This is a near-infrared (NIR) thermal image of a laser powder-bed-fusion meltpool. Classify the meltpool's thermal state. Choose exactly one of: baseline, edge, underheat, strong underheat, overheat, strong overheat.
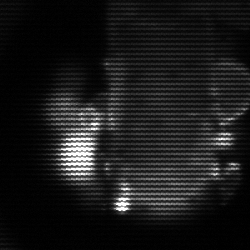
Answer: strong underheat